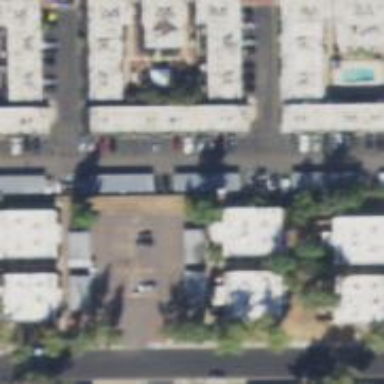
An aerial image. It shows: Residential area with apartments.